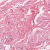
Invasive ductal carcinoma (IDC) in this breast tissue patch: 0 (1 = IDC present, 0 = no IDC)